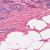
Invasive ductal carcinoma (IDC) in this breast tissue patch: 0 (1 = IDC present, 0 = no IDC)